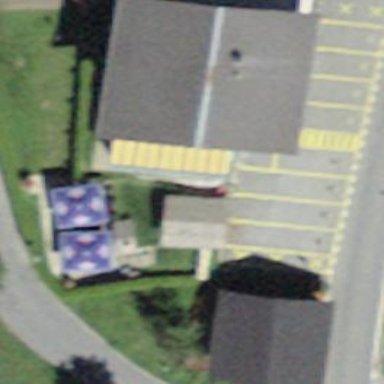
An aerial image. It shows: Hotel building.